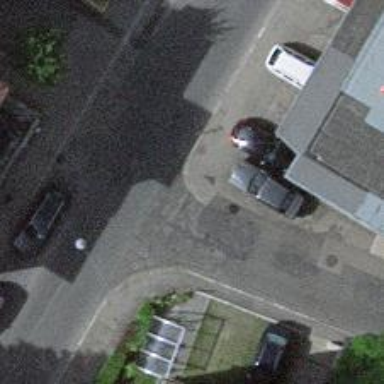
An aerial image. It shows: Kerb serving as barrier.